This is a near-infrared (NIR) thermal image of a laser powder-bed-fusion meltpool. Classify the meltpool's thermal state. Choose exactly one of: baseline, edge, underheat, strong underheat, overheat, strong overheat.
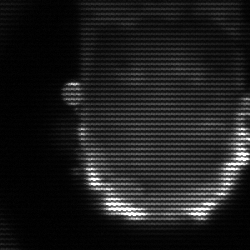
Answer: baseline